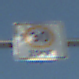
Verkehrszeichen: BeginnZone30
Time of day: MorningAfternoon
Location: Outdoor (Special)
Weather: Clear
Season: NotSpecified
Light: Natural